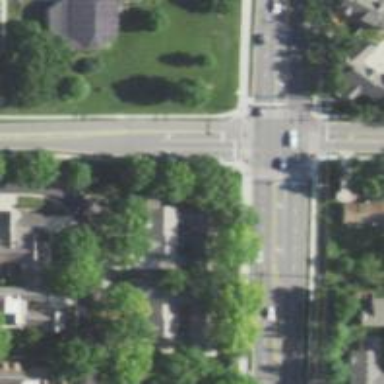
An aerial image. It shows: Solid stop line on the road marking.